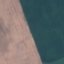
Land use / land cover class: AnnualCrop